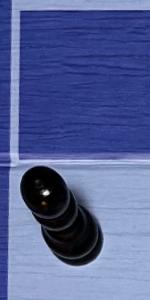
Label: Pawn_Black